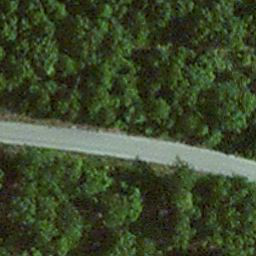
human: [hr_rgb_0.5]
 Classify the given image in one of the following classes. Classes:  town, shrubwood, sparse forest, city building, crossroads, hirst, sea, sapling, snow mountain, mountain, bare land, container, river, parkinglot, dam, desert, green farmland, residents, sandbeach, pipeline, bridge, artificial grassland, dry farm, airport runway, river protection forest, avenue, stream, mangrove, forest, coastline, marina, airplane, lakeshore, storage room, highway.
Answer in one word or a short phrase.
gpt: avenue